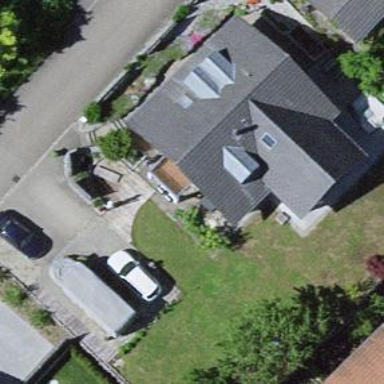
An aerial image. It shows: Simple house.